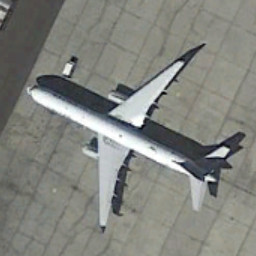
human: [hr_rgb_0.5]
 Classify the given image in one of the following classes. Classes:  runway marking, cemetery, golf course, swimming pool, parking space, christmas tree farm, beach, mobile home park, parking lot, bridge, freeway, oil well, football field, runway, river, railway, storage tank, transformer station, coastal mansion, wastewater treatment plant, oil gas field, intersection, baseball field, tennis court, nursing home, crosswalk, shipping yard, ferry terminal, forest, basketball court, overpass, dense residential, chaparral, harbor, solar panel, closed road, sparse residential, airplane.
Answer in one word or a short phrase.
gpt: airplane